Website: crate-barrel
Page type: delivery-shipping
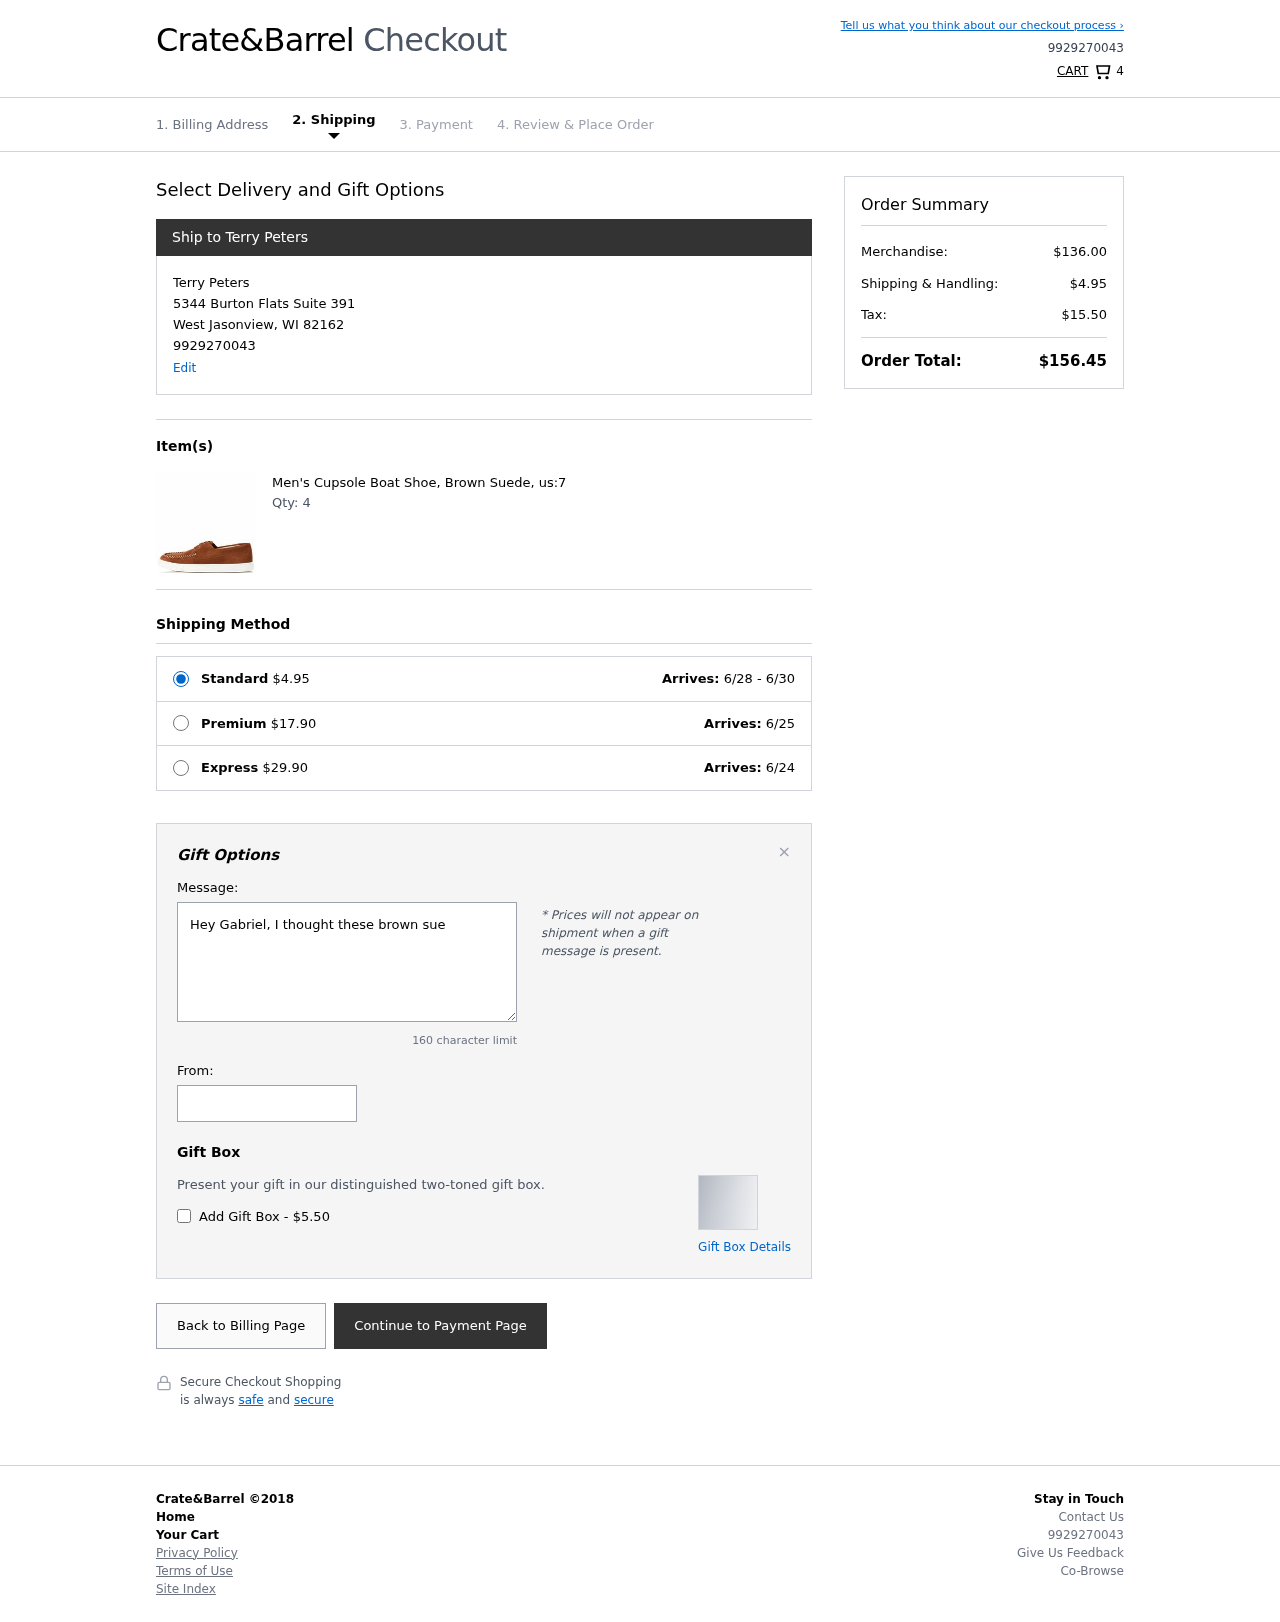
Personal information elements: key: PII_CITY
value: West Jasonview
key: PII_FULLNAME
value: Terry Peters
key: PII_PHONE
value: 9929270043
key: PII_POSTCODE
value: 82162
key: PII_STATE_ABBR
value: WI
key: PII_STREET
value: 5344 Burton Flats Suite 391
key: PII_FIRSTNAME
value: Terry
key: PII_LASTNAME
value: Peters
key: PII_FULLNAME2
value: Terry Peters
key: PII_FULLNAME3
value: Terry Peters
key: PII_FIRSTNAME2
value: Terry
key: PII_FIRSTNAME3
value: Terry
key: PII_LASTNAME2
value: Peters
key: PII_LASTNAME3
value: Peters
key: PII_FIRSTNAME_DERIVED
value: Terry
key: PII_LASTNAME_DERIVED
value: Peters
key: PII_FULLNAME_DERIVED
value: Terry Peters
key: PII_NAME_FULL_DERIVED
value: Terry Peters
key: PII_PHONE_LINE
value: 0043
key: PII_PHONE_SUFFIX
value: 0043
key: PII_PHONE2
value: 9929270043
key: PII_PHONE3
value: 9929270043
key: PII_PHONE_NUMERIC
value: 9929270043
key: PII_PHONE2_NUMERIC
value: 9929270043
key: PII_PHONE3_NUMERIC
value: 9929270043
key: PII_PHONE_DIGITS
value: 9929270043
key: PII_PHONE_LAST4
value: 0043
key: PII_GIFT_MESSAGE
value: Hey Gabriel, I thought these brown suede boat shoes would be perfect for those sunny days ahead. Can’t wait to see you rock them while we hit the water! Enjoy!
Terry
Product elements: key: PRODUCT1_NAME
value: Men's Cupsole Boat Shoe, Brown Suede, us:7
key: PRODUCT1_QUANTITY
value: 4
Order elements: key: ORDER_NUM_ITEMS
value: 4
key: ORDER_SHIPPING_COST
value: $4.95
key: ORDER_DELIVERY_DATE
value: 6/28 - 6/30
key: PREMIUM_SHIPPING_COST
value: $17.90
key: PREMIUM_DELIVERY_DATE
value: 6/25
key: EXPRESS_SHIPPING_COST
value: $29.90
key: EXPRESS_DELIVERY_DATE
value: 6/24
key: ORDER_SUBTOTAL
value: $136.00
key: ORDER_SHIPPING_COST2
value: $4.95
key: ORDER_TAX
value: $15.50
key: ORDER_TOTAL
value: $156.45